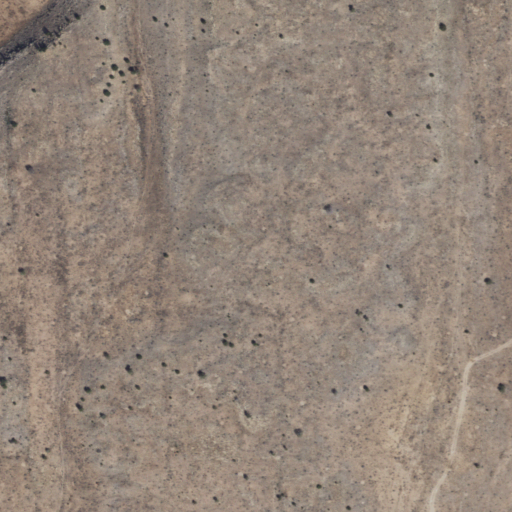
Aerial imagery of mountain in Arizona named Middle Hill containing only shrub